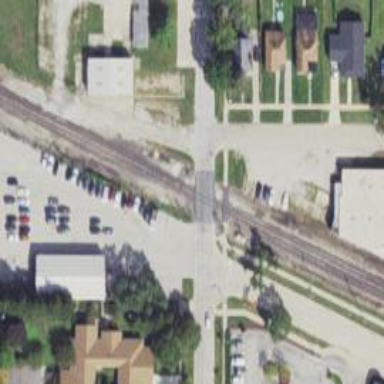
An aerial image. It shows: Railway crossing.